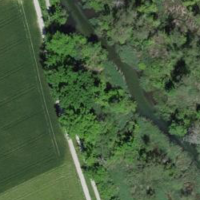
EUNIS habitat code: 41
Species observed at this site:
Ononis spinosa